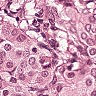
Metastatic tissue present: yes